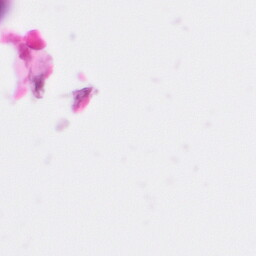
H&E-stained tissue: Pancreatic